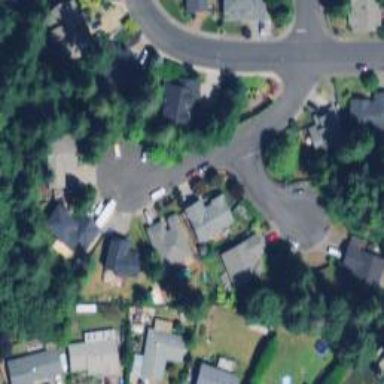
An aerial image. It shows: Residential road with sidewalk on the left side.